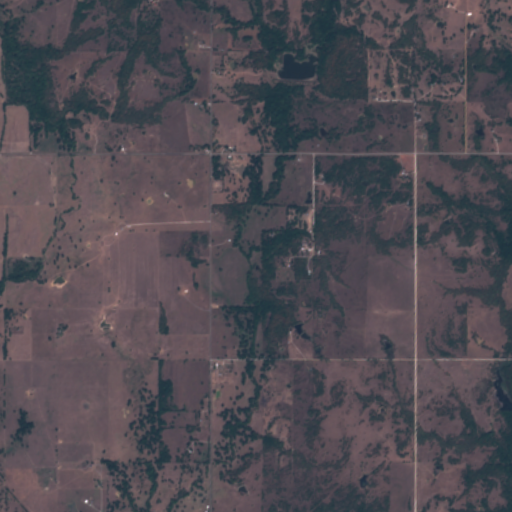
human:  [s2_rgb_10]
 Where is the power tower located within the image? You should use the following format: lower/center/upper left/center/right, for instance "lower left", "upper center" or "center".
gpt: The power tower is located in the upper right of the image.
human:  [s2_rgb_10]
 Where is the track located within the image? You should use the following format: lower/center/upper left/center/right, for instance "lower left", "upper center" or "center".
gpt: There is no track in the image.